Question: I have a continuous form with a list of comboboxes, pic here:

As you can see there is a small pencil on the left side of the access form to display that the current record in the form is being edited. I need to change this to a triangle so the other forms update properly with a button. Is there VBA to "lose focus" or change the pencil to a black triangle? I tried move to next record but for some strange reason it crashed. In addition it was fairly complex because I had to add logic if the user was on the last record, since it would throw an error because it can't go to next record on the last record. My vba is below (currently crashes access for some reason)
'''
with recordset
if .recordcount=1 then
docmd.gotorecord record:=acfirst
elseif .absoluteposition = .recordcount - 1 then
docmd.gotorecord record:=acprevious
docmd.gotorecord record:=acnext
else
docmd.gotorecord record:=acnext
docmd.gotorecord record:=acprevious
end if
end with
end sub
'''
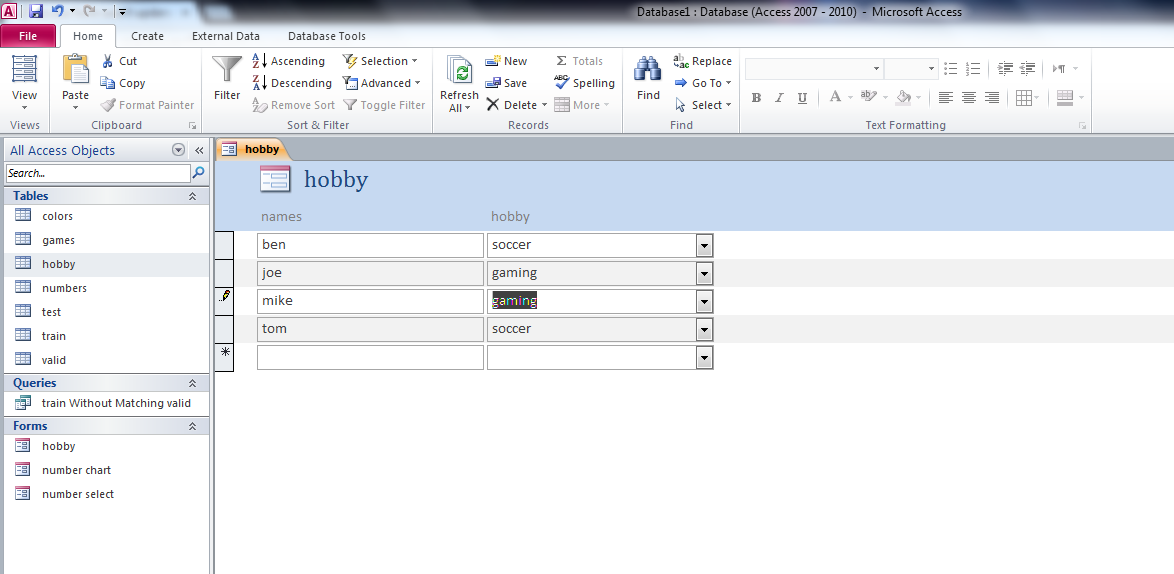
Answer: The usual way is to save:
'''
If Me.Dirty Then
Me.Dirty = False
End If
'''
Pick a suitable event.
If Access is crashing, it usually means you need to back-up, compact and repair, and decompile.